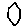
Label: hexagon